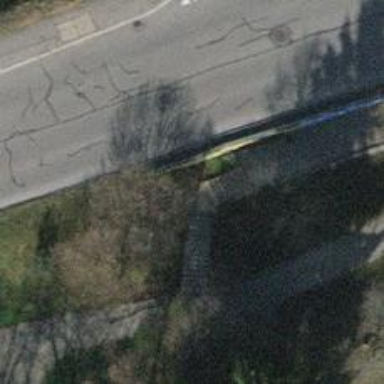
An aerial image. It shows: Footway passing through tunnel.